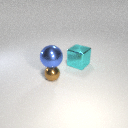
large cyan metal cube to the right of small brown metal sphere